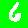
Digit: 6